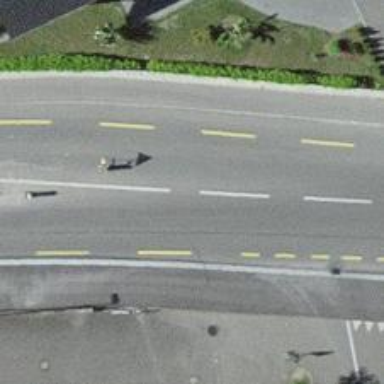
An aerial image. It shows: Secondary road with asphalt surface and designated cycle lane.